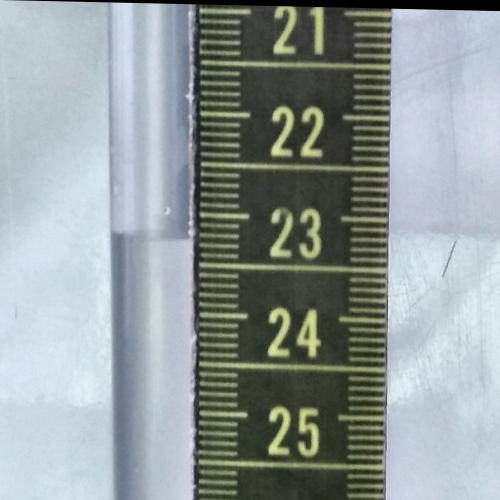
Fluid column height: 23.3 cm